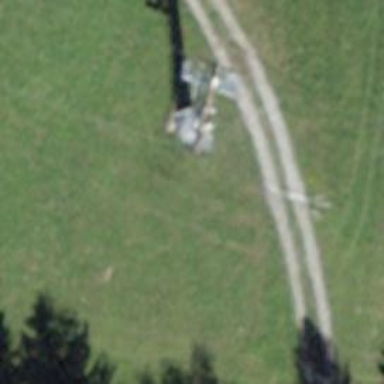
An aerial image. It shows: Pylon used for aerialway.